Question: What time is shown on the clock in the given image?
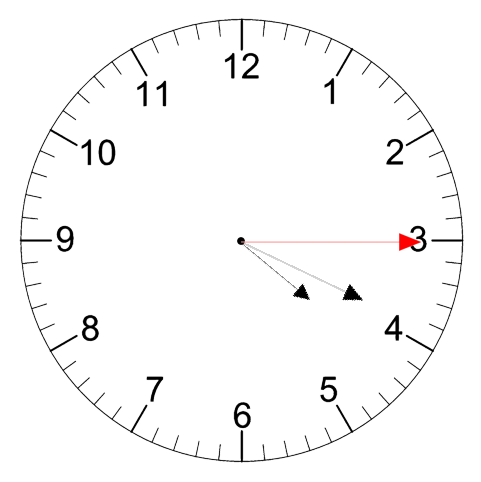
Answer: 04:19:15